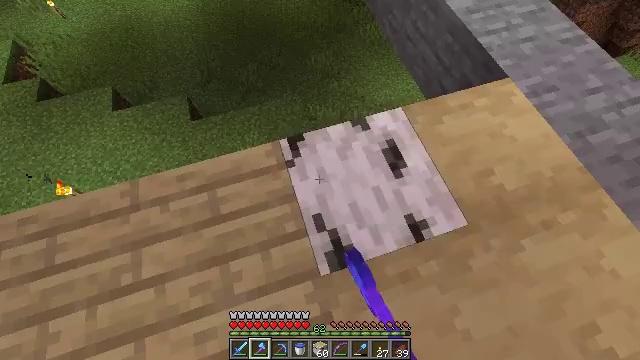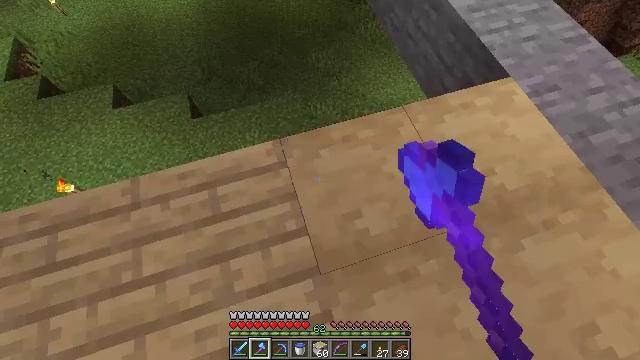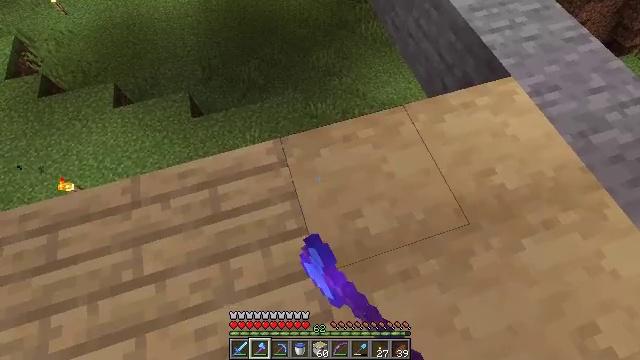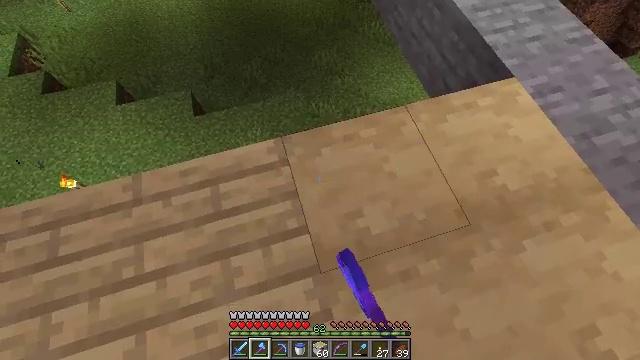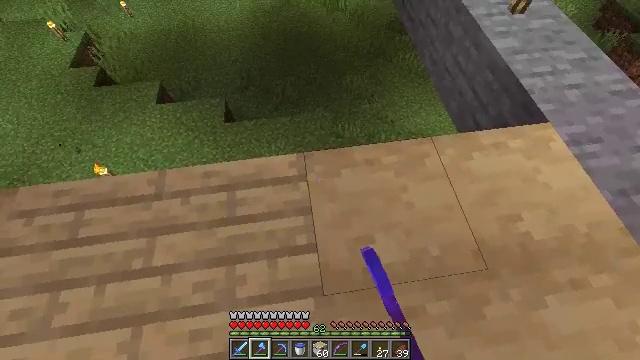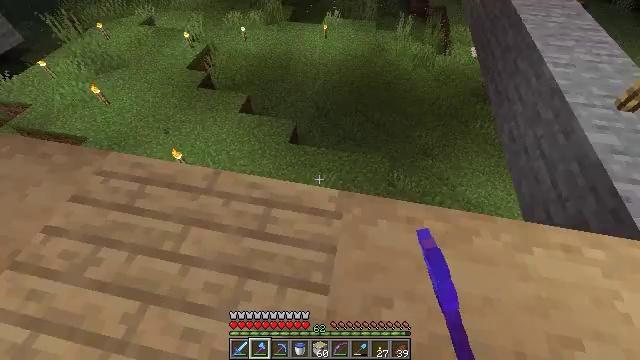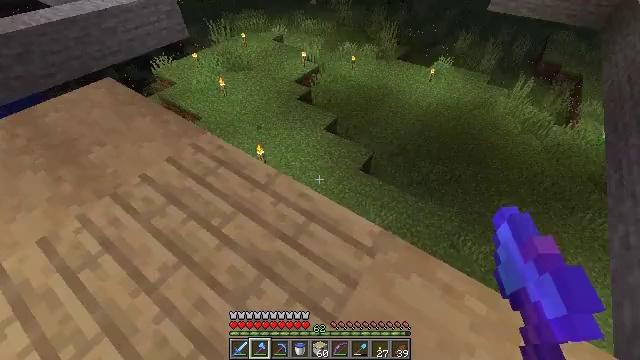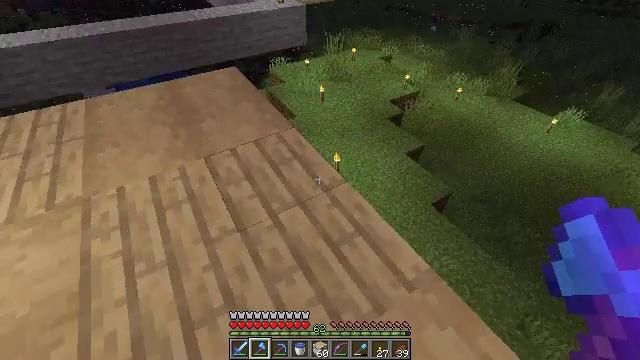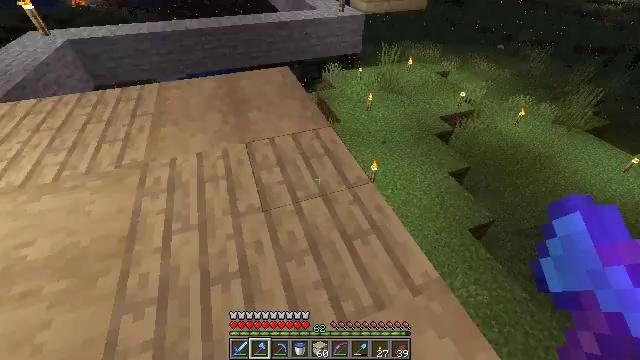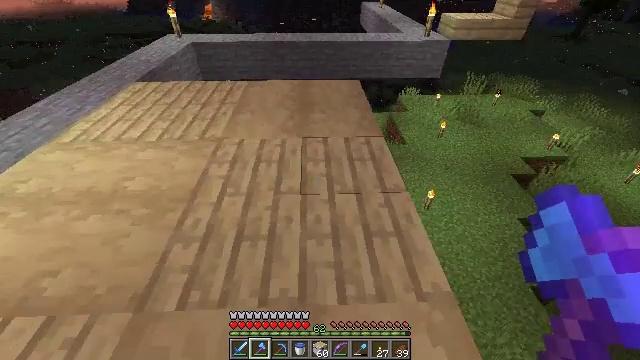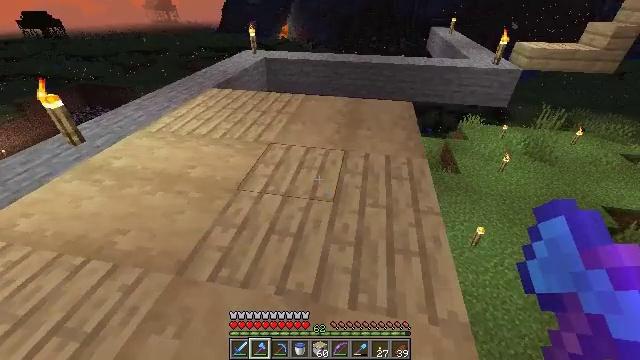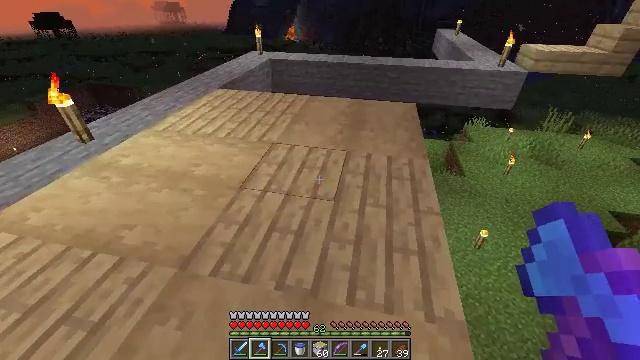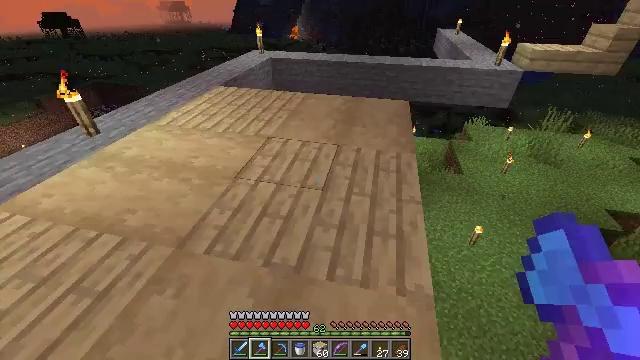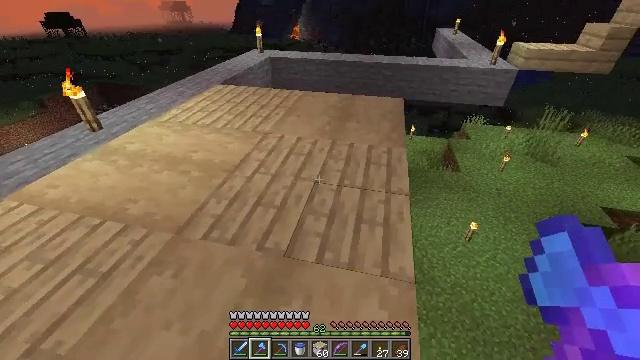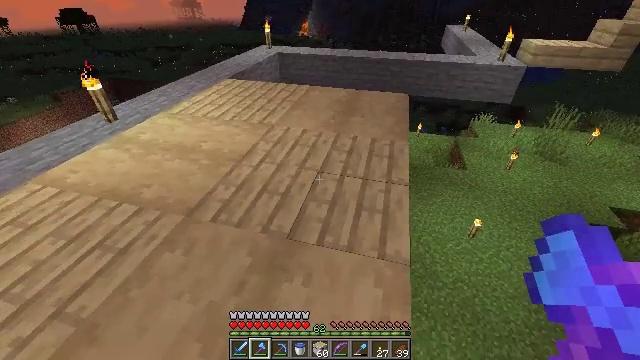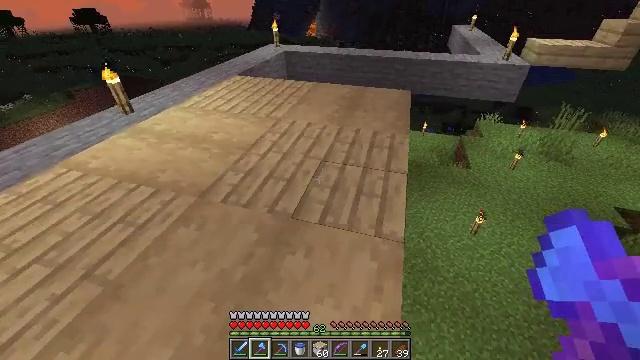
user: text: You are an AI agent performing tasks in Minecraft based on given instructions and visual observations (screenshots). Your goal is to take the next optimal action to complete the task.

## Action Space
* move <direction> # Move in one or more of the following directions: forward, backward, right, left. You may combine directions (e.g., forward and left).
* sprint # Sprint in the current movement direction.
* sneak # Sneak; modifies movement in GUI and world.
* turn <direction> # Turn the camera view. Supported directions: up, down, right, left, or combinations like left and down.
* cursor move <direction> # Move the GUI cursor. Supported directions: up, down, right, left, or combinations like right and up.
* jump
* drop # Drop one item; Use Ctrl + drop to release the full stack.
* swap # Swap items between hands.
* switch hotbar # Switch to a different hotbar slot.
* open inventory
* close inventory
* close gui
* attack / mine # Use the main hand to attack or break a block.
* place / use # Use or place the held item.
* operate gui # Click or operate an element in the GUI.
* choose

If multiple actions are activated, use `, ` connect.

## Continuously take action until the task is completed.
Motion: motion action
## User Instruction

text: Mine the birch planks.
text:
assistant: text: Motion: no_op
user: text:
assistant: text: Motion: use / place
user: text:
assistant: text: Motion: use / place
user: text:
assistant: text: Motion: turn left and up
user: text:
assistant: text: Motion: move right, turn left and up
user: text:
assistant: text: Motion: move back and move right, turn left and up
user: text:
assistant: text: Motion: move back and move right, turn left and up
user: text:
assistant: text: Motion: move back and move right, turn left and up
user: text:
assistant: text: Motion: move back and move right, turn left and up
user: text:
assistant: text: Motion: move back and move right, turn left and up
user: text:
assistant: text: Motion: move back and move right, turn left
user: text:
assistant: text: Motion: move back and move right
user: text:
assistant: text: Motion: move back
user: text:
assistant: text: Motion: move back, turn left
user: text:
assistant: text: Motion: turn left
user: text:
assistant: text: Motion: turn left and up
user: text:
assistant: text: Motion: turn left and up
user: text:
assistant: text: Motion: turn left and up
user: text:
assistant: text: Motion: turn left
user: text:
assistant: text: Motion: turn left
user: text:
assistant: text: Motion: no_op
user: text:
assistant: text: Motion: no_op
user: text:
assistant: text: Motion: move back
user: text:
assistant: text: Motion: move back
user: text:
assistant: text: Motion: move back
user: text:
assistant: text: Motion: no_op
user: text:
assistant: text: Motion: no_op
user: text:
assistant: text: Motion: no_op
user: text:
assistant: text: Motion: no_op
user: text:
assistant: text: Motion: no_op